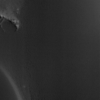
Label: not_dusty